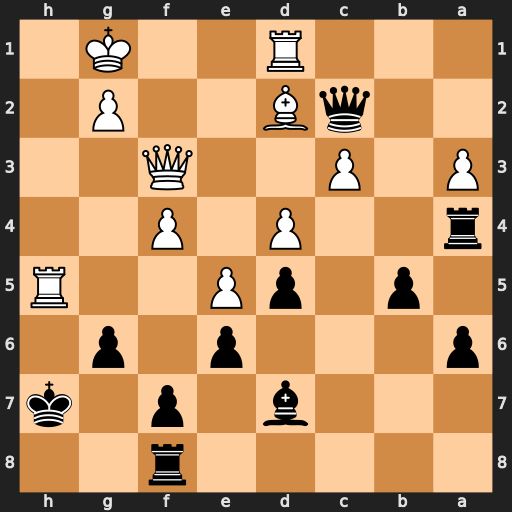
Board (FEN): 5r2/3b1p1k/p3p1p1/1p1pP2R/r2P1P2/P1P2Q2/2qB2P1/3R2K1
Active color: b
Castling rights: -
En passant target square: -
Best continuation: gxh5 Qxh5+ Kg8 f5 Qxf5